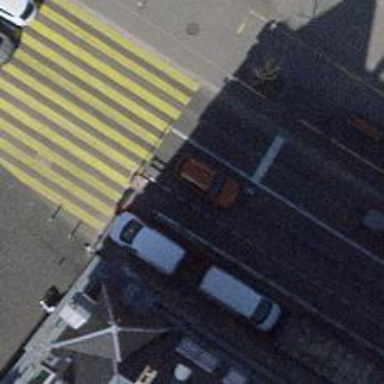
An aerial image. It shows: Road with traffic signals.